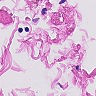
Metastatic tissue present: no